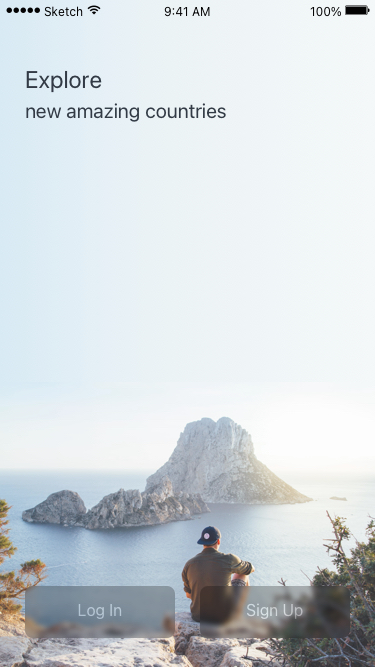
Text in this UI design:
Log In
Sign Up
Explore
new amazing countries